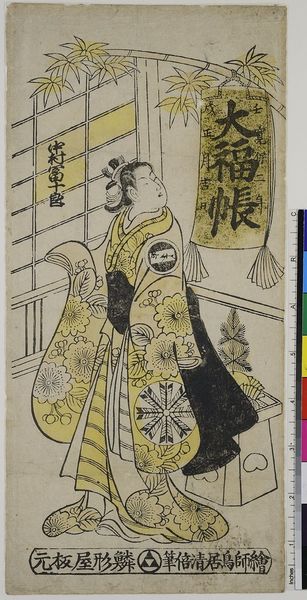
Titel: Der Schauspieler Nakamura Tomijujo
Künstler: Torii Kiyomasu II
Standort: Hamburg
Institution: Museum für Kunst und Gewerbe Hamburg
Schlagwörter: weiß, gelb, schwarz, pflanzen, holzschnitt, japan, vegetation, druckgraphik, druckgrafik, text, bambus, zeit, schauspieler, schauspielerin, schrif, kimono, samurai, handkoloriert, schwarzlinienschnitt, kabuki, edo, reproduktionen, druckerzeugnisse, schwarzdruck, pflanzenabbildung, handkolorierung, schwarzliniendruck, schwarzlinientechnik, testei, sensei